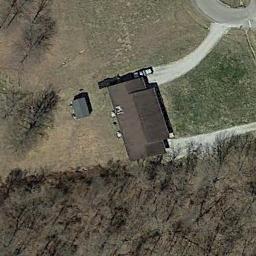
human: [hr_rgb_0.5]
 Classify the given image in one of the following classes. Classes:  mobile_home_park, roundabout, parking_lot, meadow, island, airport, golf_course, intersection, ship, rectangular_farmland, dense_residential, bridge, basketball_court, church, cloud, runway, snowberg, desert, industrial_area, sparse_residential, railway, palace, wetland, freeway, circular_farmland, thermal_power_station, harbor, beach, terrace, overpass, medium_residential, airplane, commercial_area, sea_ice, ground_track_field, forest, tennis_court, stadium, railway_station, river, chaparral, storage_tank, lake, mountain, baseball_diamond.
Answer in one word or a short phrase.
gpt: sparse_residential